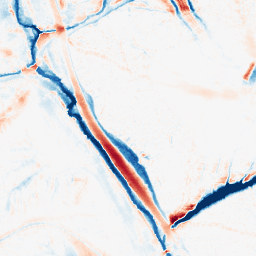
Category: morphological
Decomposition family: morphological_ellipse
Decomposition parameters: operation: average
width: 20
height: 30
Upsampling method: regularized
Upsampling parameters: scale: 2
lambda_reg: 0.001
Upsampling scale: 2